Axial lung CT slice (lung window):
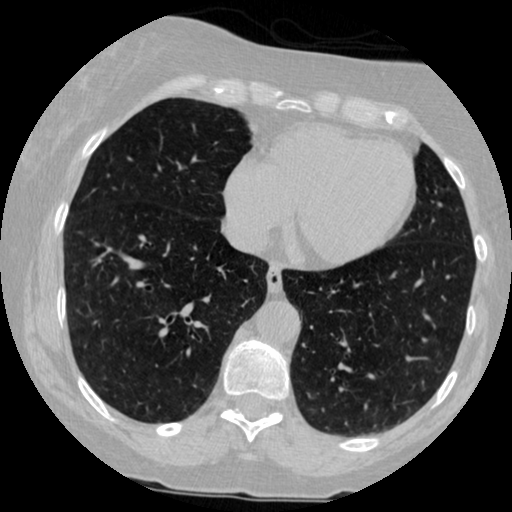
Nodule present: no